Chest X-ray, PA view. Patient: 68 years old, sex M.
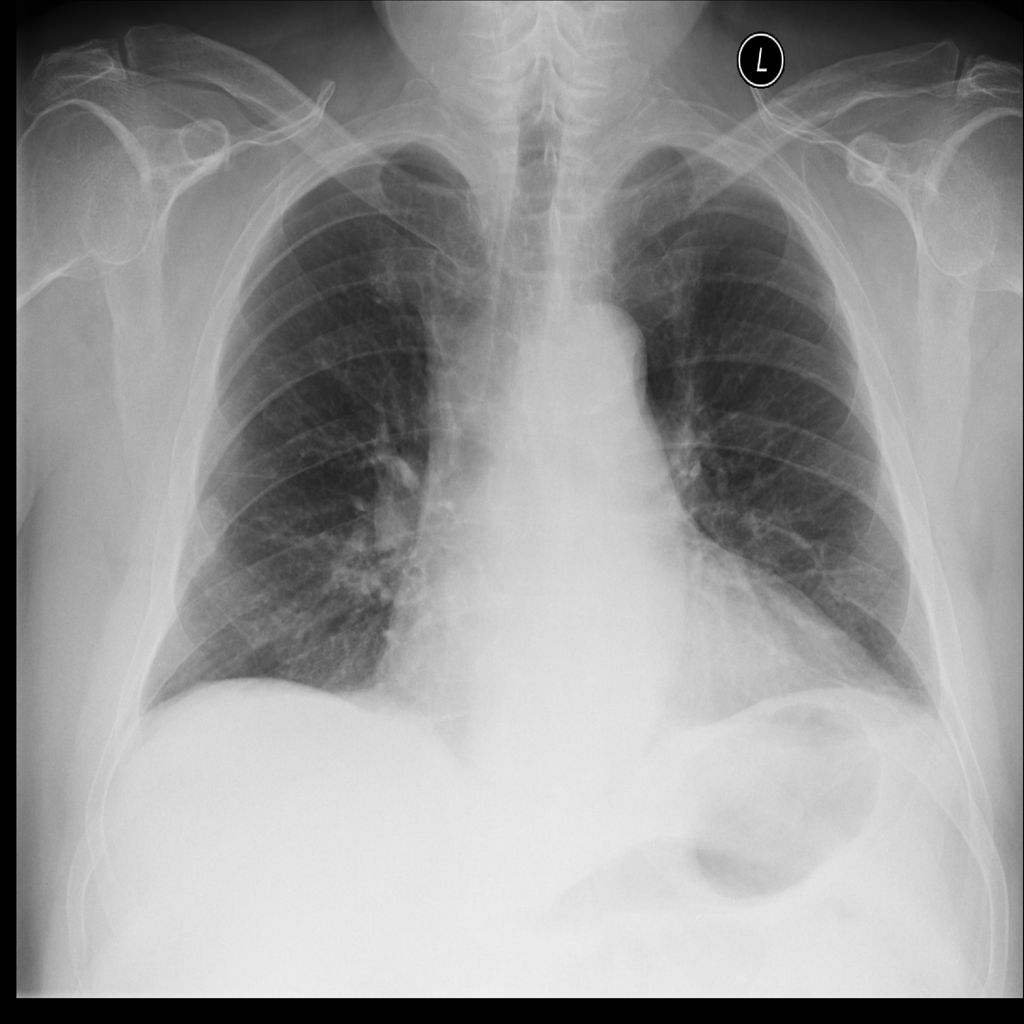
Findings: Atelectasis, Cardiomegaly, Effusion